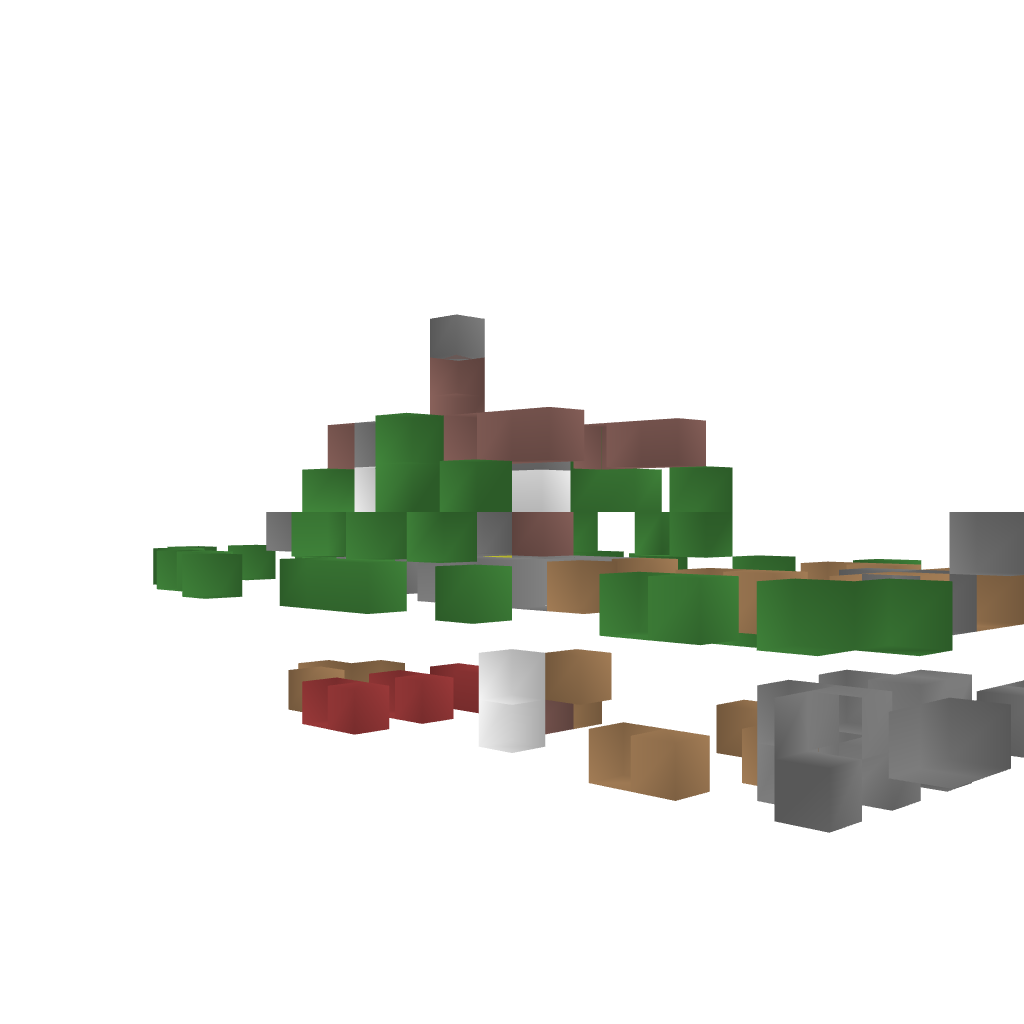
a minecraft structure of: US Navy PBR bad low quality